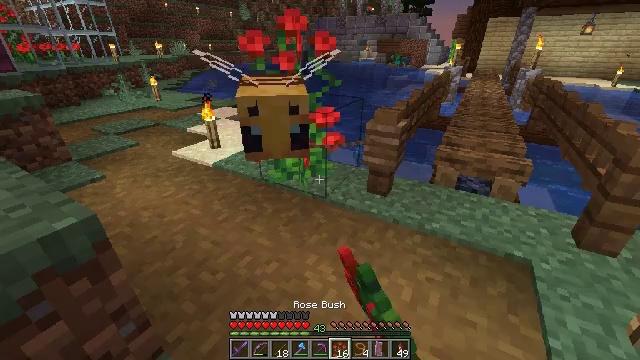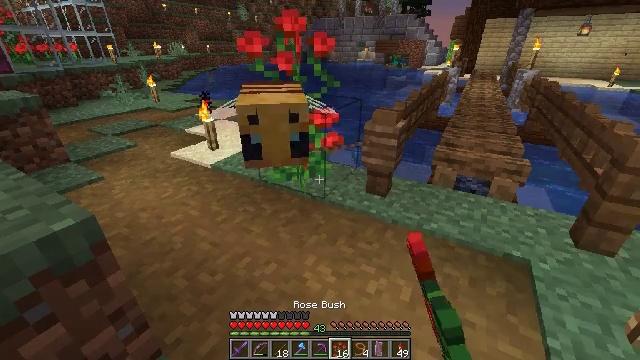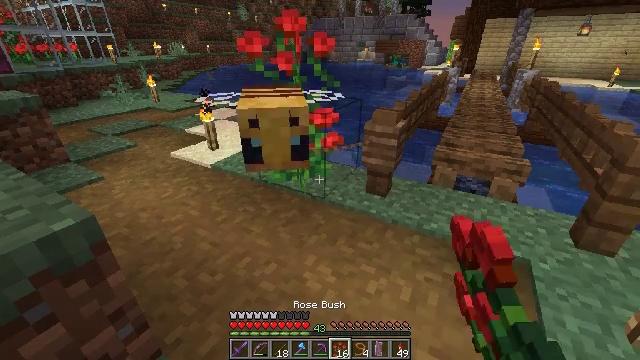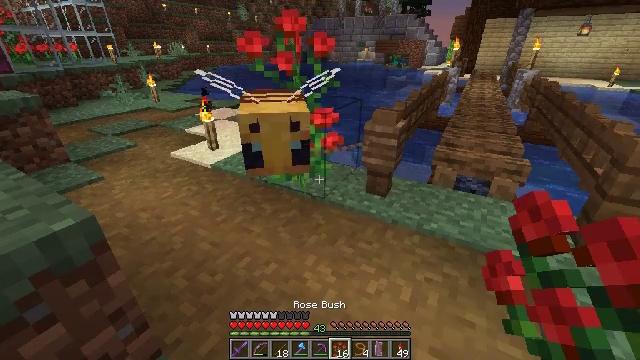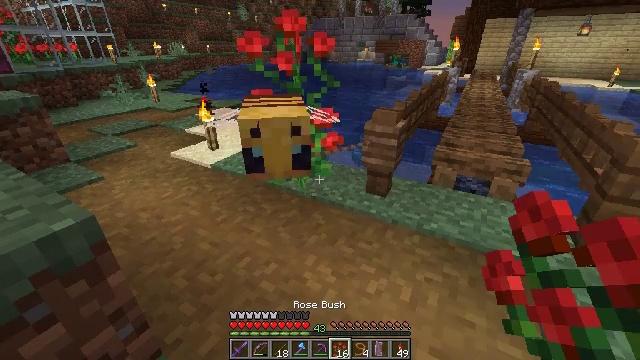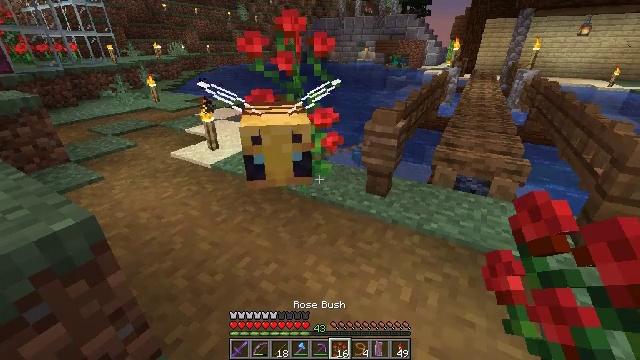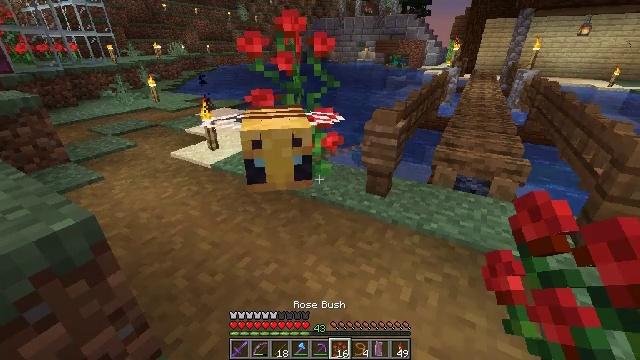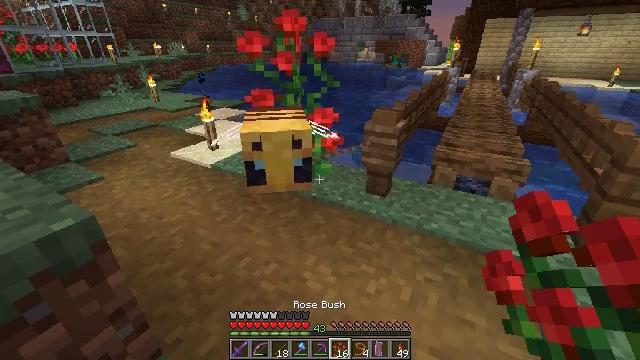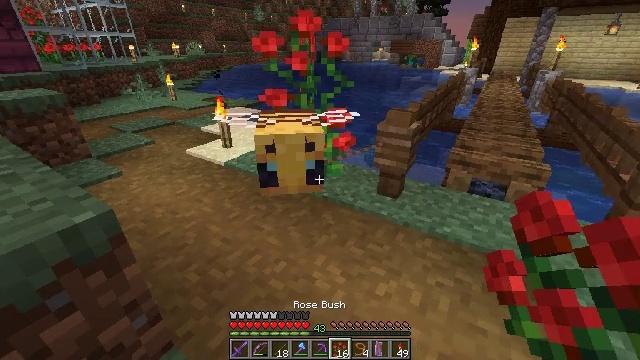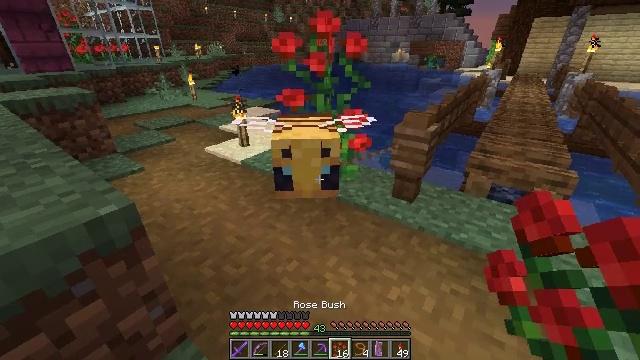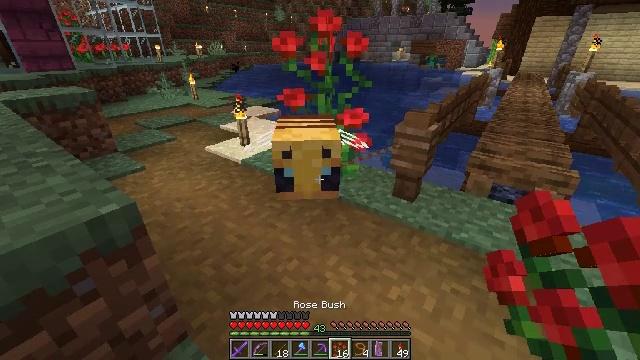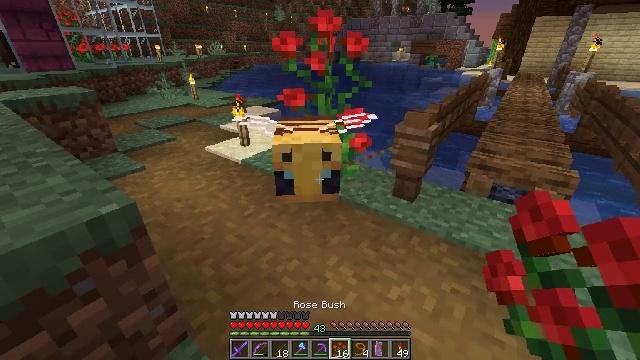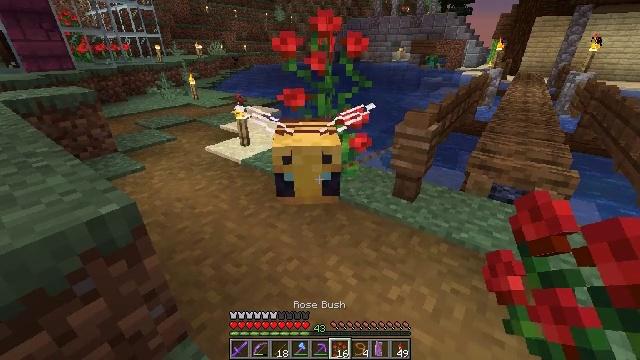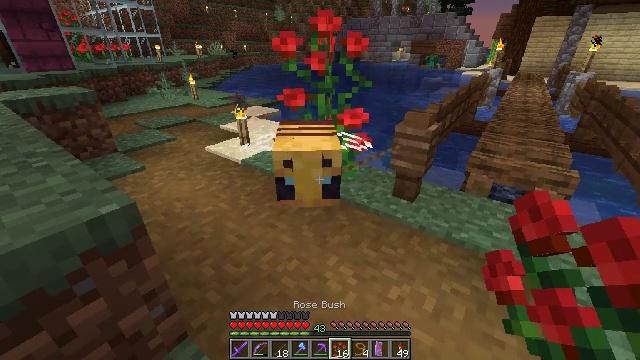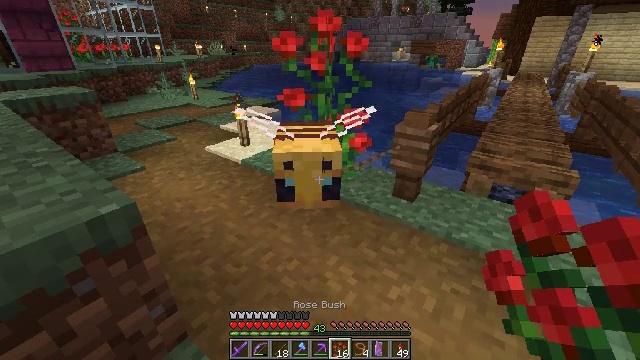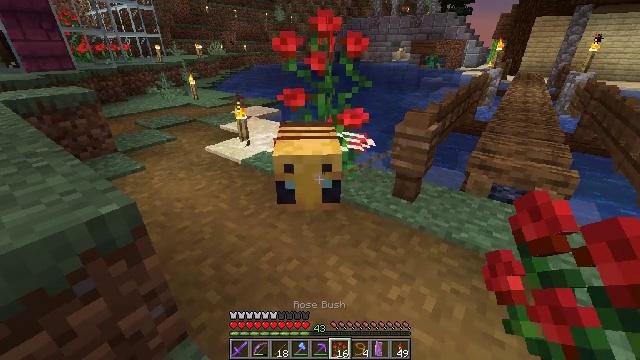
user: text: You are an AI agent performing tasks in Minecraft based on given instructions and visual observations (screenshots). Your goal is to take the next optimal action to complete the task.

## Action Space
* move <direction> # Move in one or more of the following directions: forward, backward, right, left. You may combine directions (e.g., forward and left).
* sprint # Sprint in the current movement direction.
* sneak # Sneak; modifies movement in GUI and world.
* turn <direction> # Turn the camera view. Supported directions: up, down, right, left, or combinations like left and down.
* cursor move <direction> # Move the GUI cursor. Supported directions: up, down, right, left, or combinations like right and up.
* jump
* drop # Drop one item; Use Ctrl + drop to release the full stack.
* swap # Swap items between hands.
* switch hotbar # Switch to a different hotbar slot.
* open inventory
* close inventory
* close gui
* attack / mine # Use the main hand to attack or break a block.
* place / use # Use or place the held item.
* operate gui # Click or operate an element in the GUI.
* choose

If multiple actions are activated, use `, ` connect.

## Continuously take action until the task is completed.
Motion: motion action
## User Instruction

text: Gather honeycomb by mining the beehive.
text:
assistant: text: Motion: no_op
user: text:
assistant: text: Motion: no_op
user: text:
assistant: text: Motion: no_op
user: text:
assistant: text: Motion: no_op
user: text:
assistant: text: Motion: no_op
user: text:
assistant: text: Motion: no_op
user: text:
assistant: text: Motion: no_op
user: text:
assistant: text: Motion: turn left
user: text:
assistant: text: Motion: turn left
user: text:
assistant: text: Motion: no_op
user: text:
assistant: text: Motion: no_op
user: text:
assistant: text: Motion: no_op
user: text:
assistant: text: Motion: no_op
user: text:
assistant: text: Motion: no_op
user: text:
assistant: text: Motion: no_op
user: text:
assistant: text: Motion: no_op
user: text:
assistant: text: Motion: use / place
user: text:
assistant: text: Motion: use / place
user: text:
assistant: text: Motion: use / place
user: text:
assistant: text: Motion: no_op
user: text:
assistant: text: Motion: no_op
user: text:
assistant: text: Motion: no_op
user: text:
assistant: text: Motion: no_op
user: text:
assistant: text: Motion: no_op
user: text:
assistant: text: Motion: no_op
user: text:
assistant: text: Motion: no_op
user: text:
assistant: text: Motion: no_op
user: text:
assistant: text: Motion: no_op
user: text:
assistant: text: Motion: no_op
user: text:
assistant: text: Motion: no_op